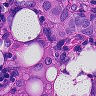
Metastatic tissue present: yes